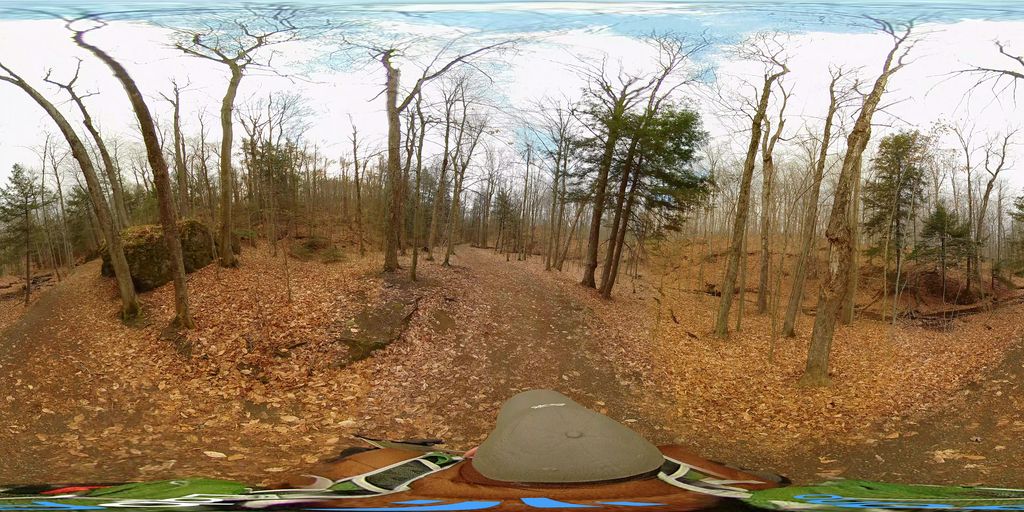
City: ottawa-gatineau